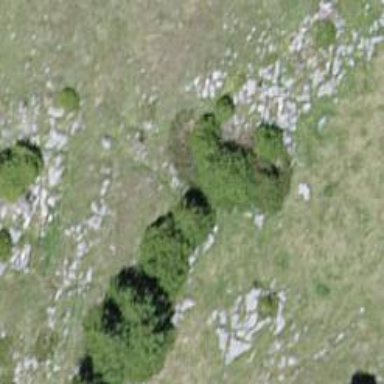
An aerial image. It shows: Needle-leaved tree in natural setting.